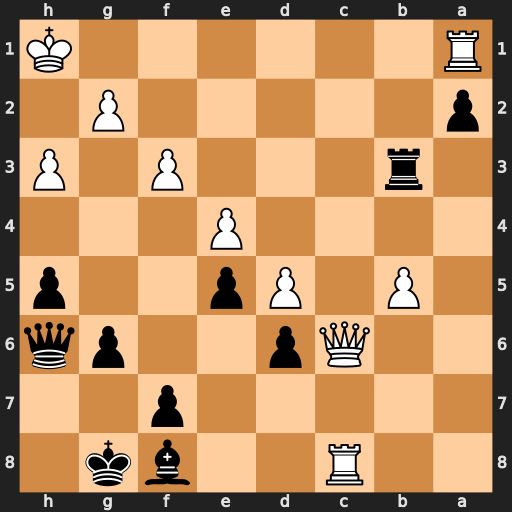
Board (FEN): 2R2bk1/5p2/2Qp2pq/1P1Pp2p/4P3/1r3P1P/p5P1/R6K
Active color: b
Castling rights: -
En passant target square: -
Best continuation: Rb1+ Qc1 Rxc1+